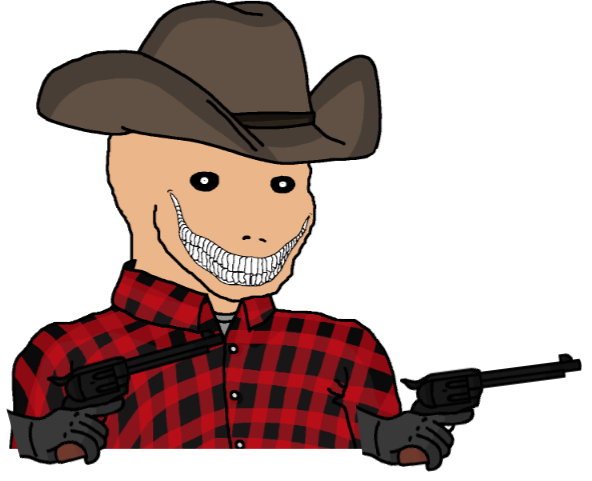
Label: 5_Oomer